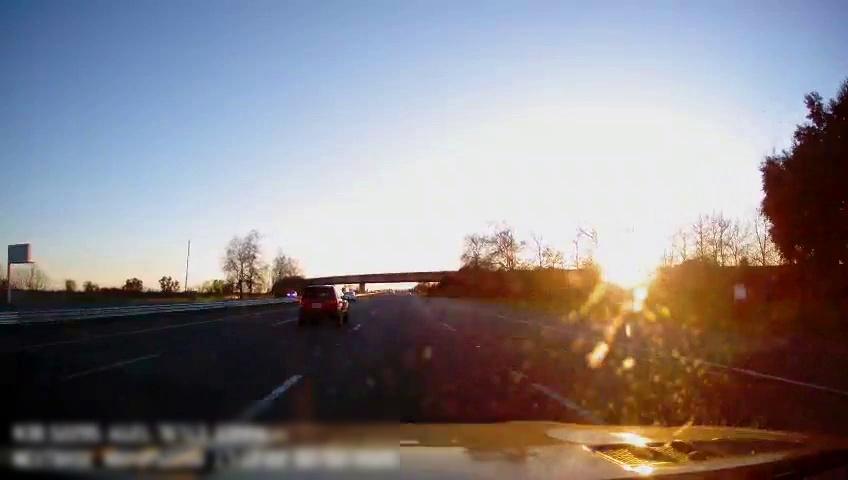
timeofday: Day
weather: Sunny
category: Drivable Space
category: Vehicles | SUV
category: Vehicles | Car
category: Lanes | Alternate Lane
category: Lanes | Alternate Lane
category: Lanes | Current Lane
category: Lanes | Current Lane
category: Lanes | Alternate Lane